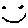
Label: smiley face